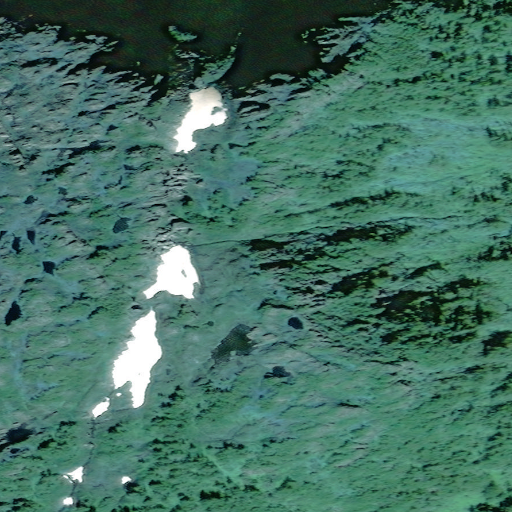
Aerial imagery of mountain in Alaska named Garnet Mountain containing only unknown